Interaction volume radius: 5 \u00c5
Interaction volume height: 10 \u00c5
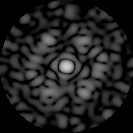
Disorder parameter: 0.6923